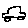
Label: car